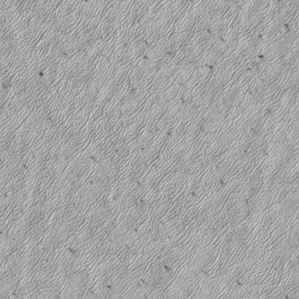
Label: frost